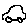
Label: car